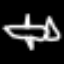
Label: airplane